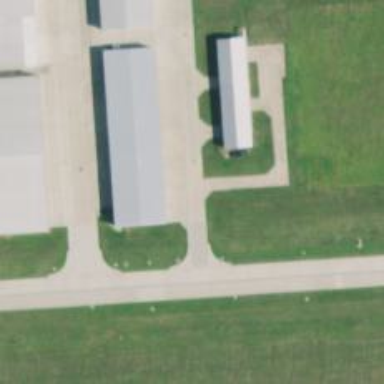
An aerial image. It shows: View of taxiway at the airport.